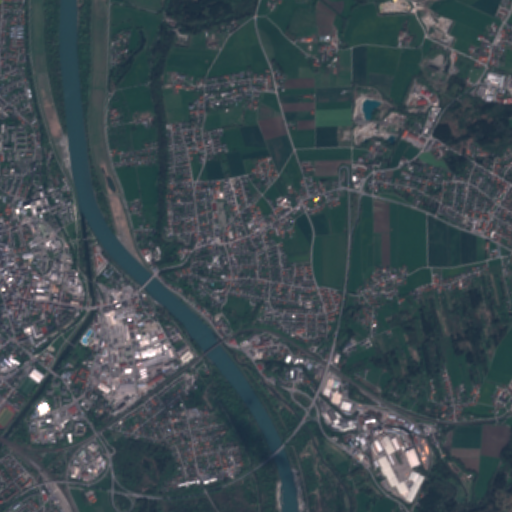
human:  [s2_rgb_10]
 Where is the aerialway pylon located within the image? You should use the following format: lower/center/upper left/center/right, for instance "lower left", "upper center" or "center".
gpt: The aerialway pylon is located in the center left of the image.
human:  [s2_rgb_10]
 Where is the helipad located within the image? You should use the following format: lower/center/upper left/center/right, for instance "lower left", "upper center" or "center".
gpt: The helipad is located in the center left of the image.
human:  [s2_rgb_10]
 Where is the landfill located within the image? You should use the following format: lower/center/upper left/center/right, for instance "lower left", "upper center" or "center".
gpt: The landfill is located in the upper right of the image.
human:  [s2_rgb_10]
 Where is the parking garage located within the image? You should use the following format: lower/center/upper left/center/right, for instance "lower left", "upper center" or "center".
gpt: The parking garage is located in the upper right of the image.
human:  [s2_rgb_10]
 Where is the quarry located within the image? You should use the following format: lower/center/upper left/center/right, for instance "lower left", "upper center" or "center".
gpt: The quarry is located in the upper right of the image.
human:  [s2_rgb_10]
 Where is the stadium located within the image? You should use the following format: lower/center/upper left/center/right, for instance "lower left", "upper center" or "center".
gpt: The stadium is located in the lower left of the image.
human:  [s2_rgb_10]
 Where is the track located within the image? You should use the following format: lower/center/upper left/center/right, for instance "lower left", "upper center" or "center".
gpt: The track is located in the lower left of the image.
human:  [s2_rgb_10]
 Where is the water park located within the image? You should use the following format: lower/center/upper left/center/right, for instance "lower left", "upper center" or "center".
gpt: The water park is located in the lower left of the image.
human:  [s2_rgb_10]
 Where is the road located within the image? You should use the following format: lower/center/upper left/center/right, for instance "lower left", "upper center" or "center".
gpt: There is no road in the image.